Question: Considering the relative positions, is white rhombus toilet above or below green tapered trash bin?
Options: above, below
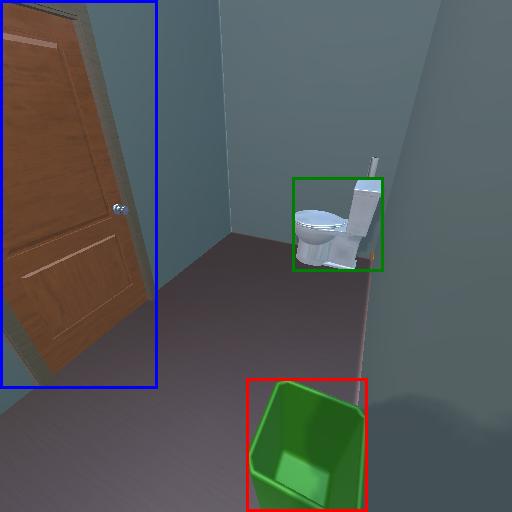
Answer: above